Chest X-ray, AP view. Patient: 23 years old, sex F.
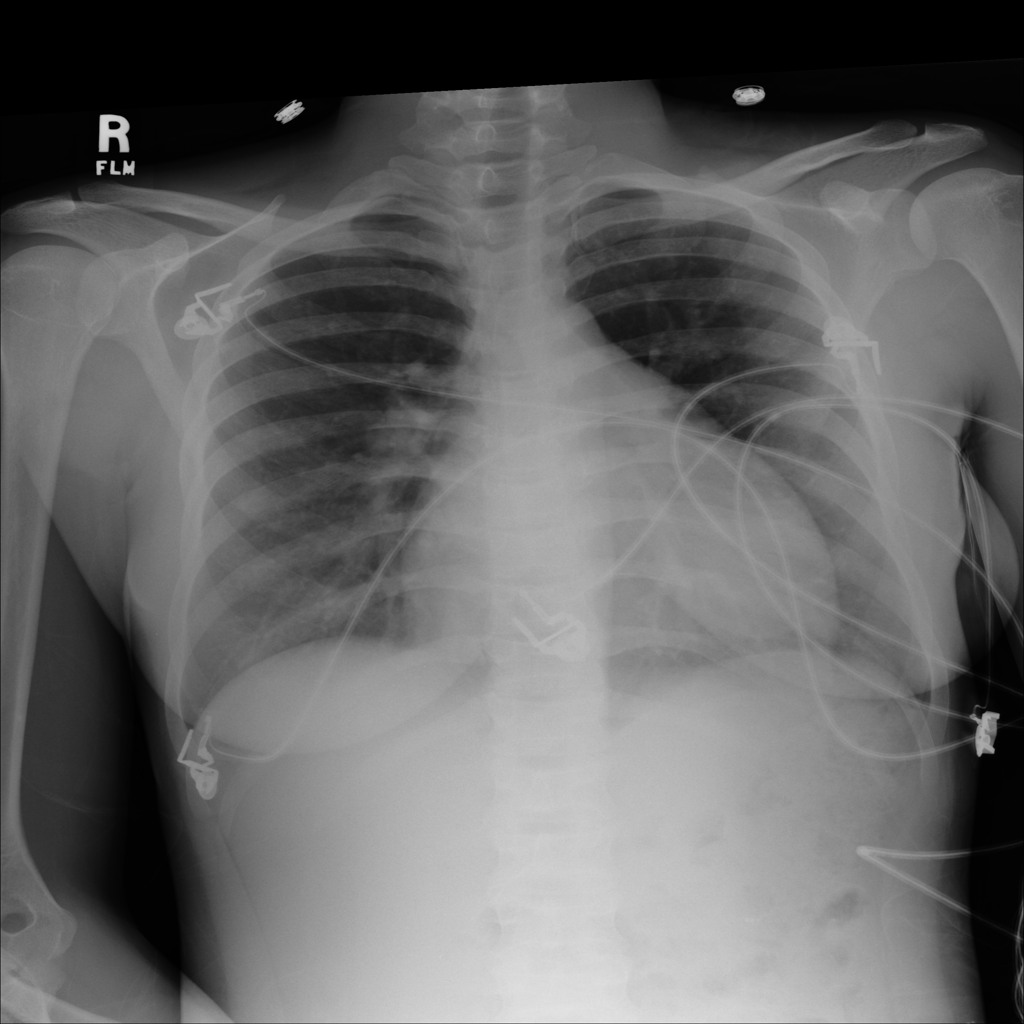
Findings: Cardiomegaly, Effusion